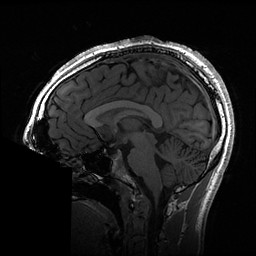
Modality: T1w
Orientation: axial